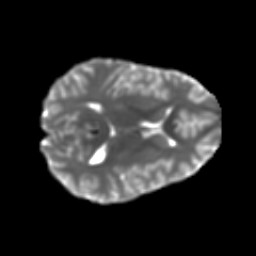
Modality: T2w
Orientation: axial
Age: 16
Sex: male
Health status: ill
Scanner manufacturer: ge
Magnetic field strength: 3 T
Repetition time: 6.789 s
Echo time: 0.0796 s